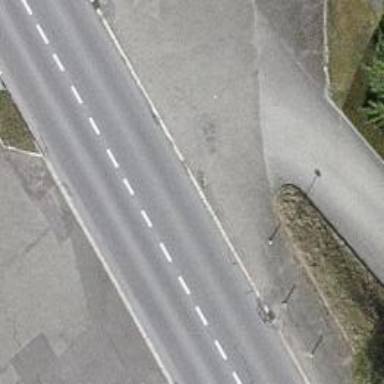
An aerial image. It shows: Secondary road with asphalt surface.